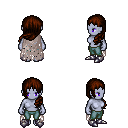
a pixel art fantasy rpg character, female body template, dark elf, purple skin, gray tattered cape, teal pants, brown left-swept hairstyle, metal boots, four views (front, back, left, right), 2x2 character sprite sheet, small pixel art, hard edges, no anti-aliasing